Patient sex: F
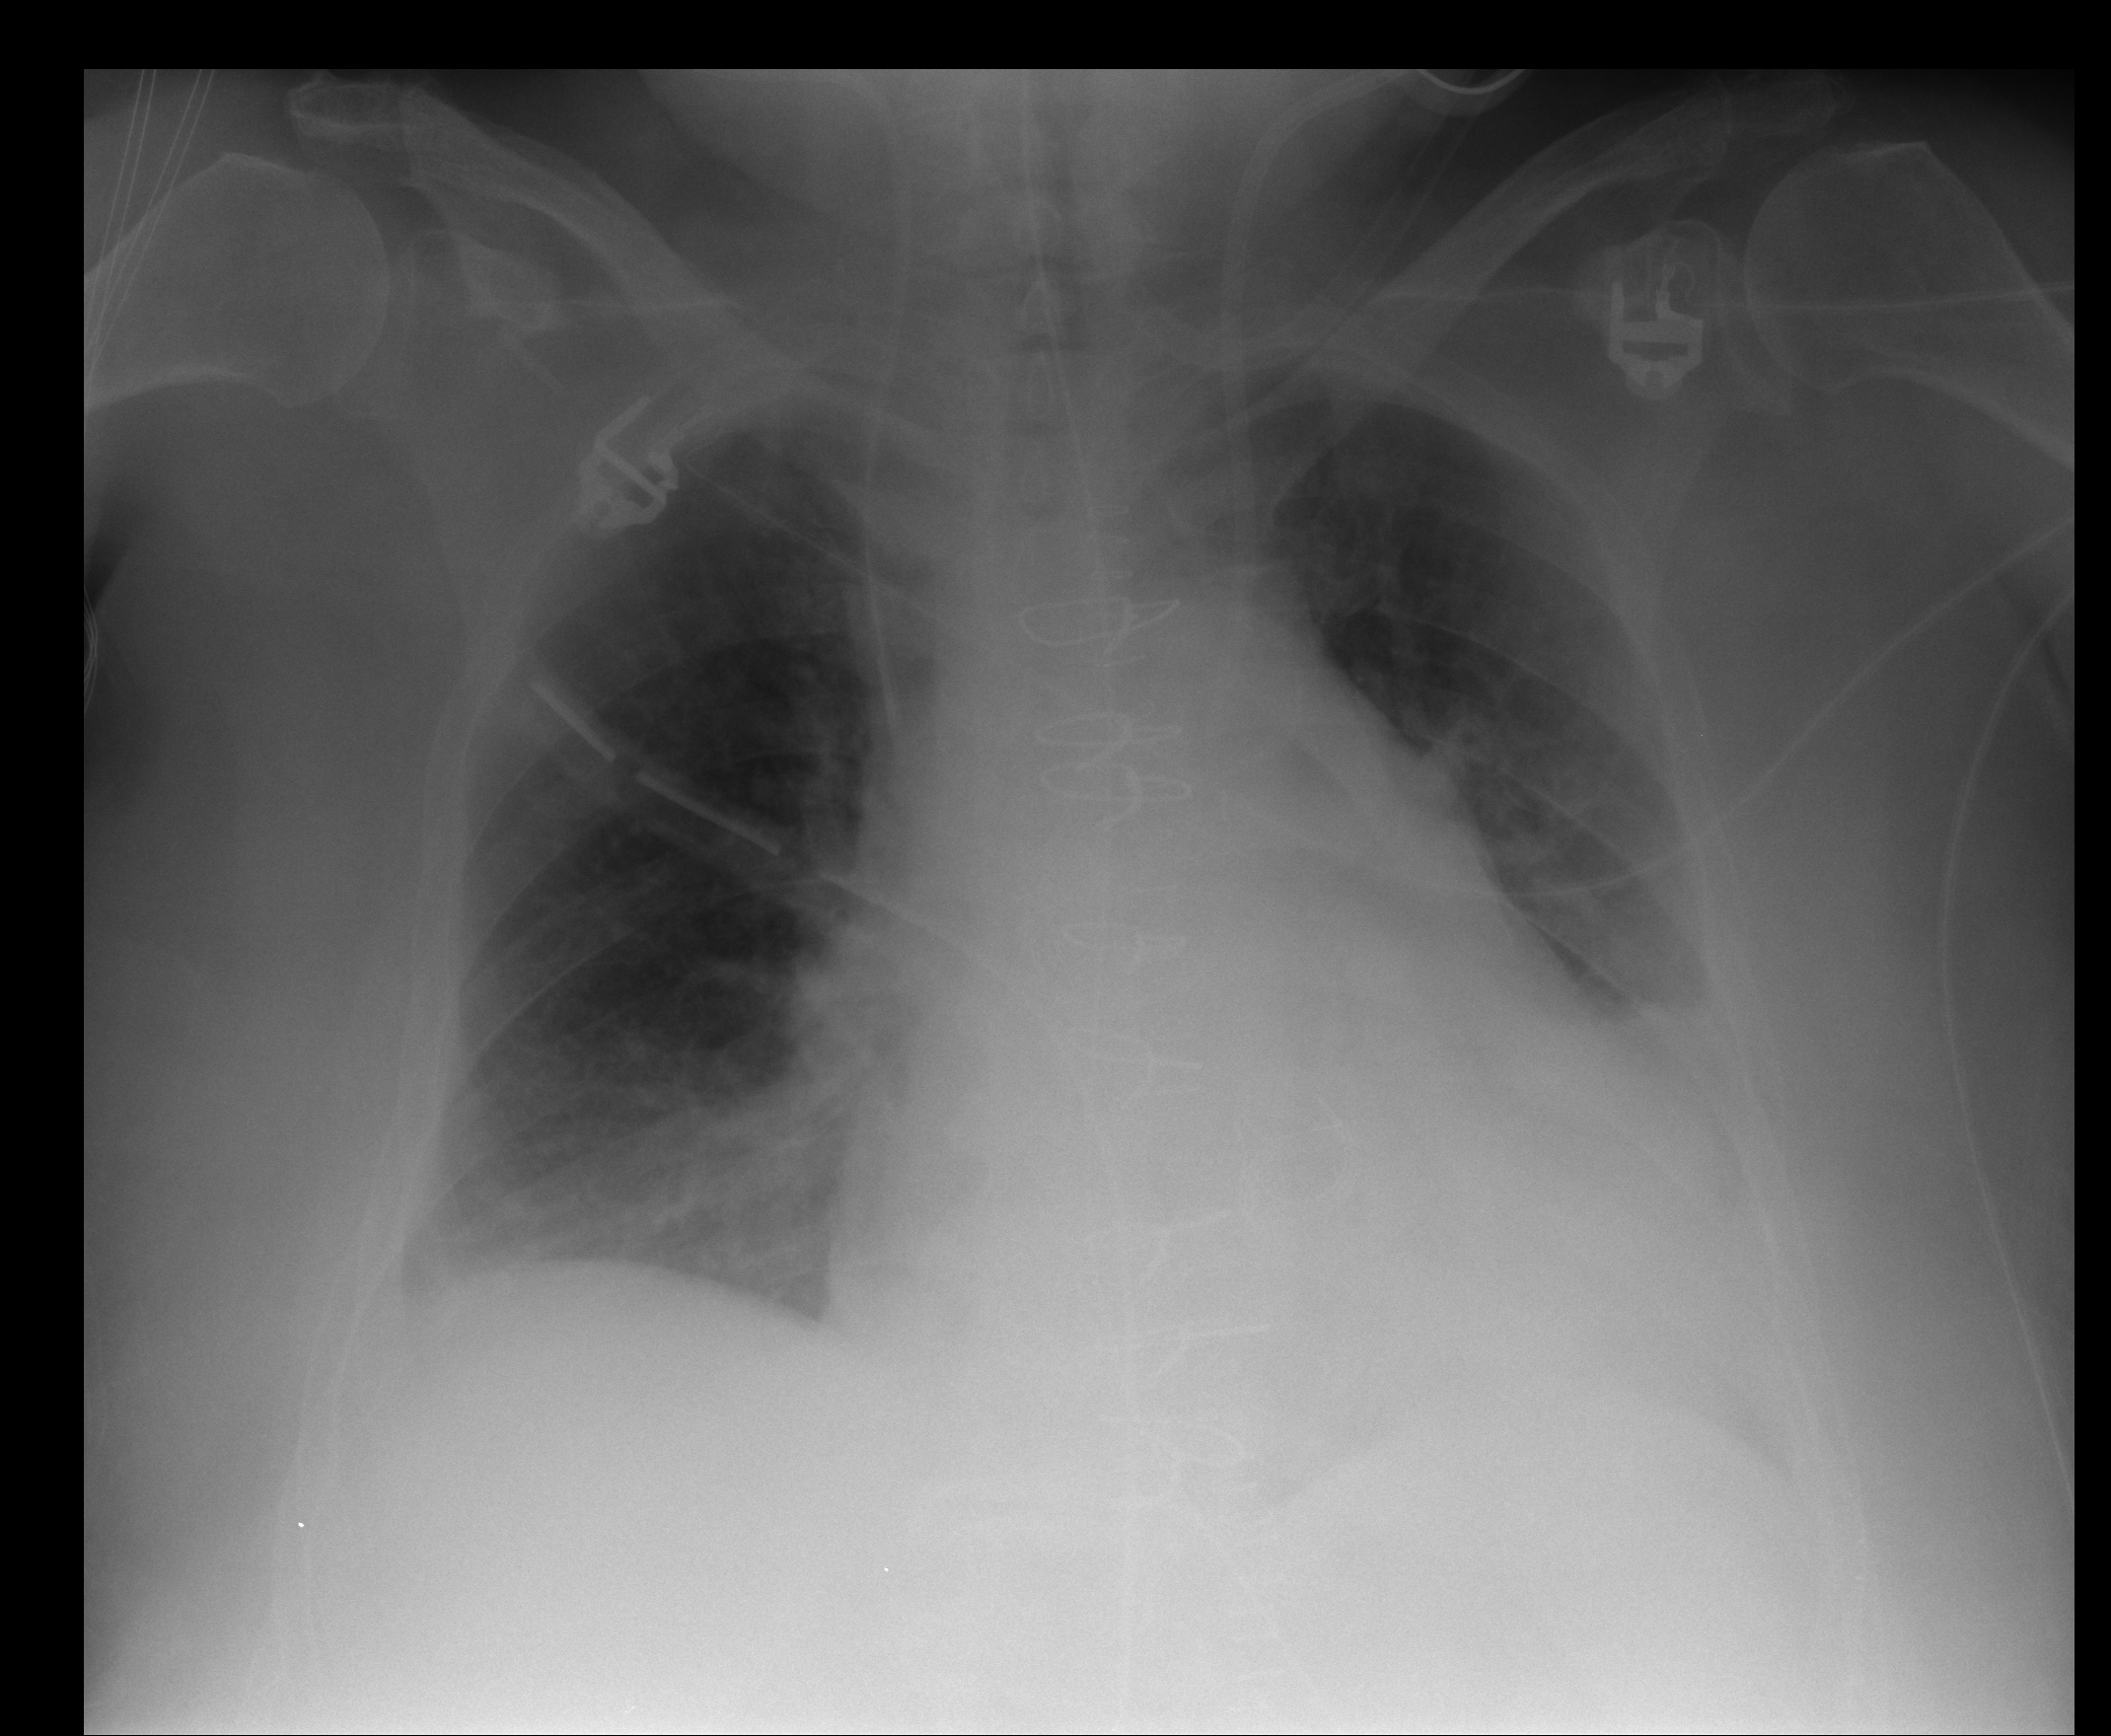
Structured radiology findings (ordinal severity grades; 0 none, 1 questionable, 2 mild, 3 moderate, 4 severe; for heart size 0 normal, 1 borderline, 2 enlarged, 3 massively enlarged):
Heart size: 2
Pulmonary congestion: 0
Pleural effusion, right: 2
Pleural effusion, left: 2
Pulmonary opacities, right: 0
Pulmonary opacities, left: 0
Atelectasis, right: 2
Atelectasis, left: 2